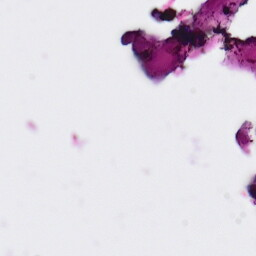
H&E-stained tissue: Ovarian